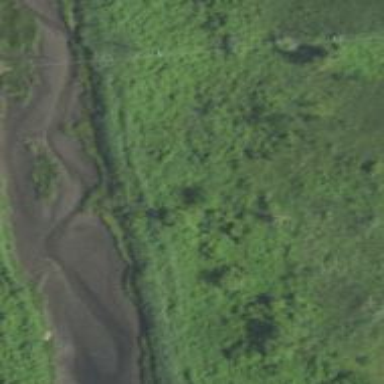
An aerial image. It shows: River flowing through natural landscape.